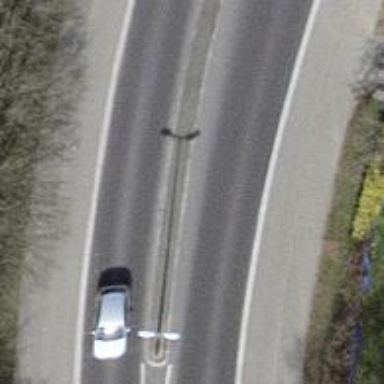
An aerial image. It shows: Secondary road with asphalt surface and cycle track alongside.